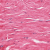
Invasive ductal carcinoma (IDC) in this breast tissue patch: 0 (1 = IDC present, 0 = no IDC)